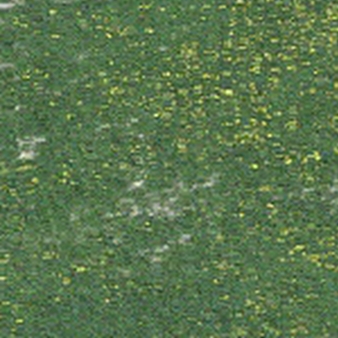
Label: other